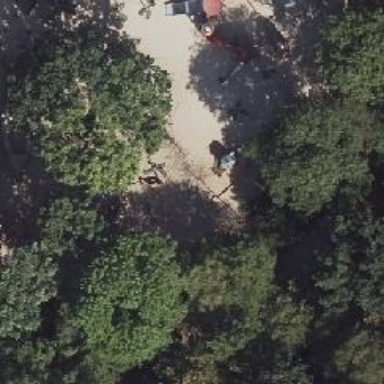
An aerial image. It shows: Playground featuring basket swing.